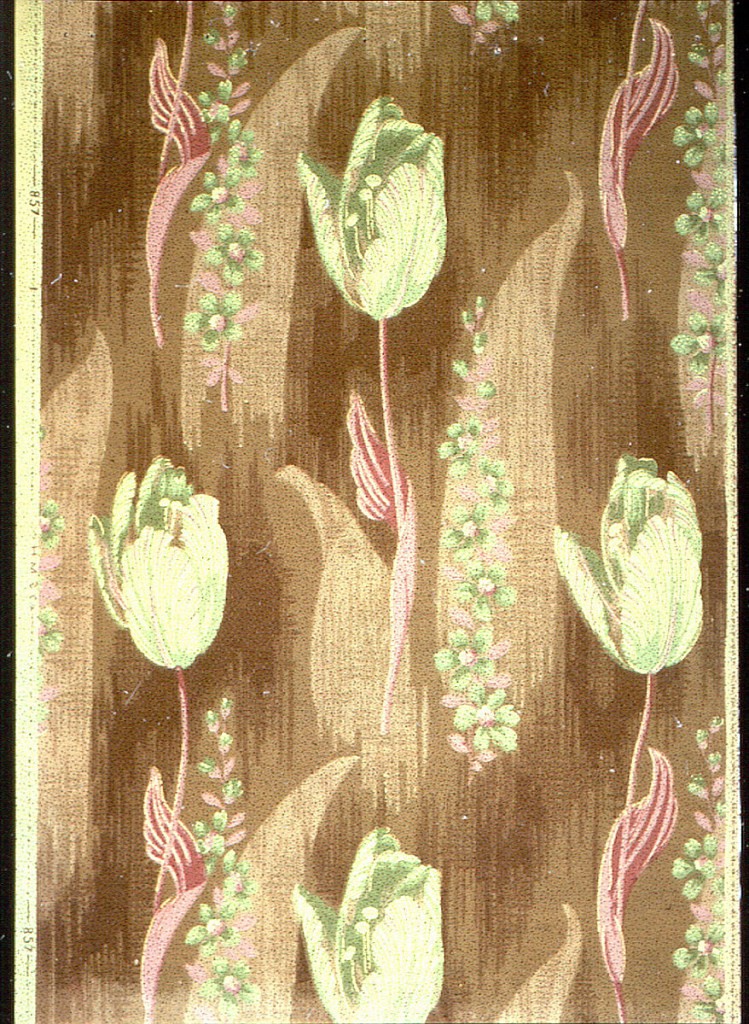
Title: Sidewall - sample
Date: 1906–07
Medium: Machine-printed
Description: Tulips on long stems with winding leaf. Vertical stem with small flowers. Flat oblong leaves and a wooden texture fill the background. Printed in shades of red, black, olive, brown, green and yellow.